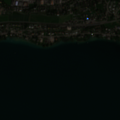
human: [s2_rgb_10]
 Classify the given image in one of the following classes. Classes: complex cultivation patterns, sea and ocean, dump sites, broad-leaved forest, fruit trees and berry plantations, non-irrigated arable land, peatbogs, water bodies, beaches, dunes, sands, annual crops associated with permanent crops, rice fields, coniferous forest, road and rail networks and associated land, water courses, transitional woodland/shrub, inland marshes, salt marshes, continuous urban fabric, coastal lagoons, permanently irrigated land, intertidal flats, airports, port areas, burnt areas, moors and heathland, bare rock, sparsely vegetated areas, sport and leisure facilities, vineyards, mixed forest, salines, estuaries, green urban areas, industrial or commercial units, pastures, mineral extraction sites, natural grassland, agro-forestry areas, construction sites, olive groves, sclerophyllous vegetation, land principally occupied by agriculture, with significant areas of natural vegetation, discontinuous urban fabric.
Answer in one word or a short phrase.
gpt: discontinuous urban fabric, water bodies